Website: crate-barrel
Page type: billing-address
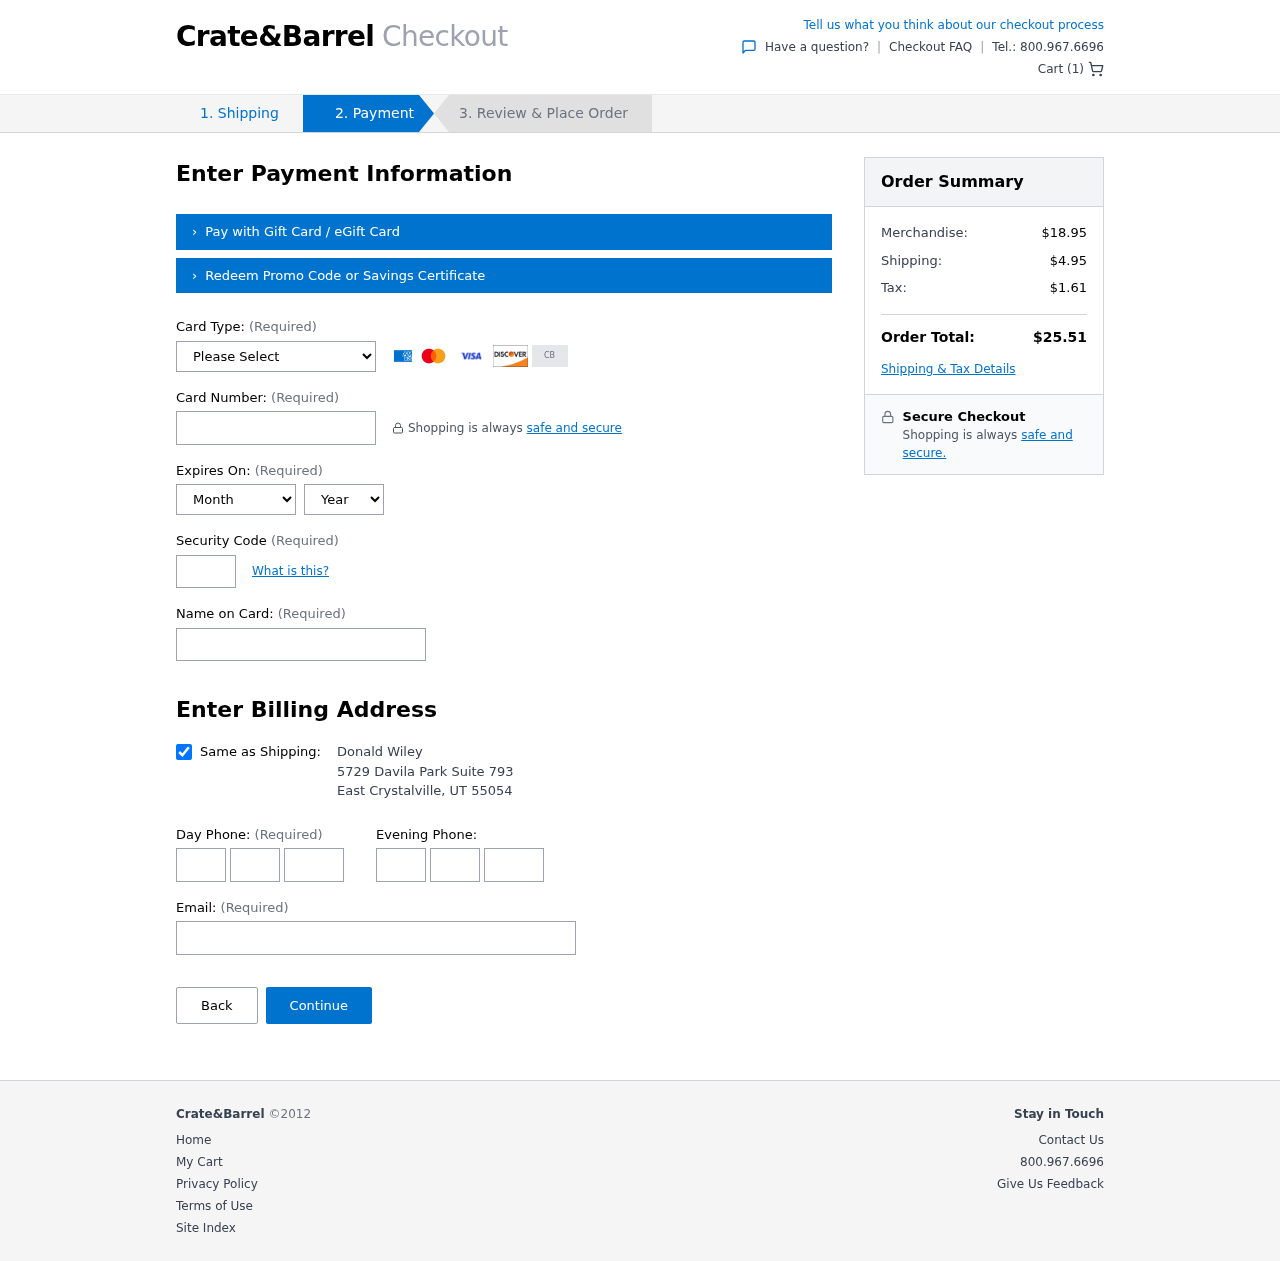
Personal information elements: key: PII_CARD_CVV
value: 068
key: PII_CARD_EXPIRY_MONTH
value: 08
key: PII_CARD_EXPIRY_YEAR
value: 30
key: PII_CARD_NUMBER
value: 4802 4751 6570 6116
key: PII_CARD_TYPE
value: Visa
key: PII_CITY
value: East Crystalville
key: PII_EMAIL
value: donald.wiley@gmail.com
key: PII_FULLNAME
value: Donald Wiley
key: PII_PHONE_AREA
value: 720
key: PII_PHONE_PREFIX
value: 361
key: PII_PHONE_SUFFIX
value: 4177
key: PII_POSTCODE
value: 55054
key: PII_STATE_ABBR
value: UT
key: PII_STREET
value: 5729 Davila Park Suite 793
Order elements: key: ORDER_NUM_ITEMS
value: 1
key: ORDER_SUBTOTAL
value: $18.95
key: ORDER_SHIPPING_COST
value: $4.95
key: ORDER_TAX
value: $1.61
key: ORDER_TOTAL
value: $25.51